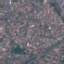
Land use / land cover class: Residential